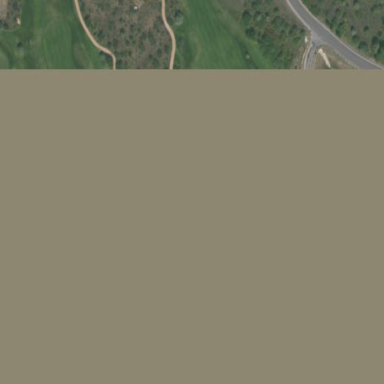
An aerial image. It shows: Area with grass used as rough in golf course.